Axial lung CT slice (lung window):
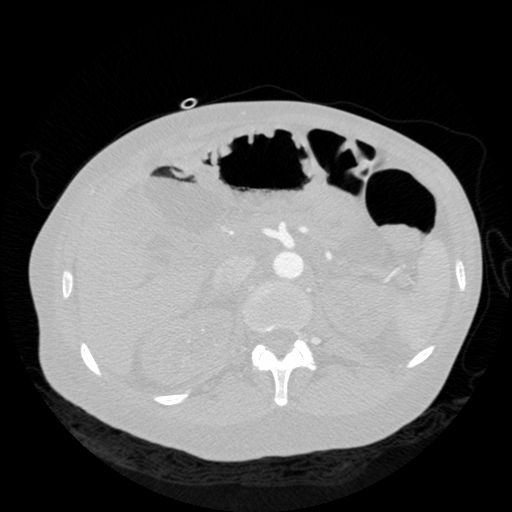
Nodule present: no